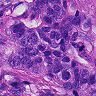
Metastatic tissue present: yes